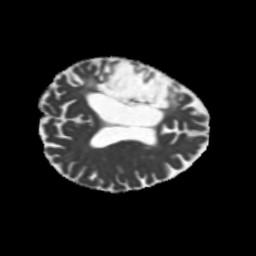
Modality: MD
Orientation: axial
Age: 66
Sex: female
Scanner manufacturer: siemens
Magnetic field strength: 3 T
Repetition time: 5.25 s
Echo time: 0.08 s